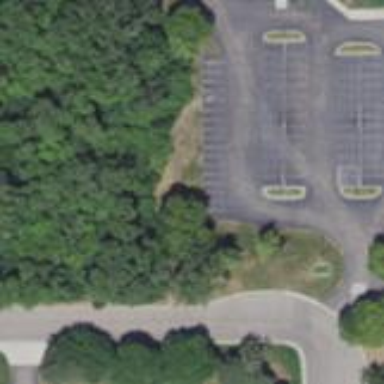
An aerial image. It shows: Parking area.